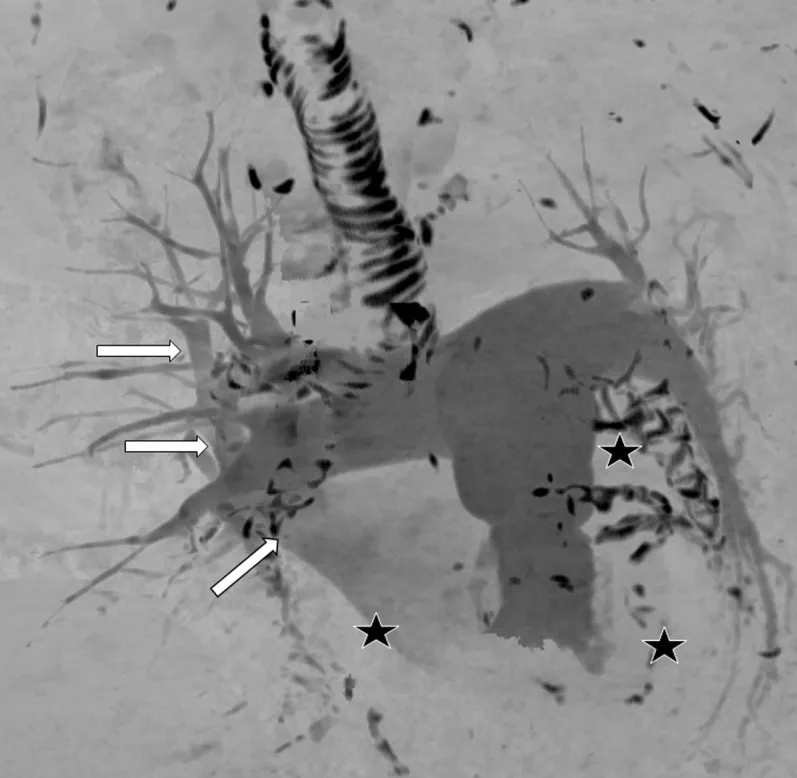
3D maximum intensity projection of all the pulmonary vessels in antero-posterior orientation. The PAs and the right superior pulmonary vein are opacified (arrows). Right lower, left upper, and left lower pulmonary veins are not opacified (stars). The calcified bronchial cartilage and coronary calcifications appear black.
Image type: radiology (scintigraphy)